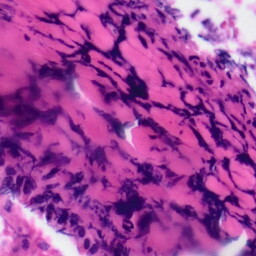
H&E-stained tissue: Tonsil